Question: I'm using emails as username to login into a site being developed, now if a user updates their email from the profile page, how can i make sure that my email checking statement doesnt catch the user's email as already registered in the database.

'''
/* Now we will store the values submitted by form in variable */
$fullname=$_POST['fullname'];
$dob=$_POST['dob'];
$address=$_POST['address'];
$myusername=$_POST['myusername'];
$telephone=$_POST['telephone'];
$queryuser=mysql_query("SELECT * FROM customer WHERE email='$myusername' ");
$checkuser=mysql_num_rows($queryuser);
if($checkuser != 0)
{
$Merr[]='&raquo; Sorry this email is already registered!';
}
else {$insert_user=mysql_query("UPDATE CUSTOMER SET SYNTAX HERE");
'''
Now these are the fields in question;
> (name, dob, address, email, telephone) VALUES ('$fullname', '$dob',
'$address', '$myusername', '$telephone')
As you can see if the user changes the login email then the syntax checks for the email being submitted against the database, however if the user leaves the email unchanged he will get the error because it is found in the database.
I was thinking of something like;
'''
if($checkuser != 0) {
if($myusername == $_POST['myusername'])
(...dont show error.)
'''
but my php skills are limited. can anyone advise please, thanks
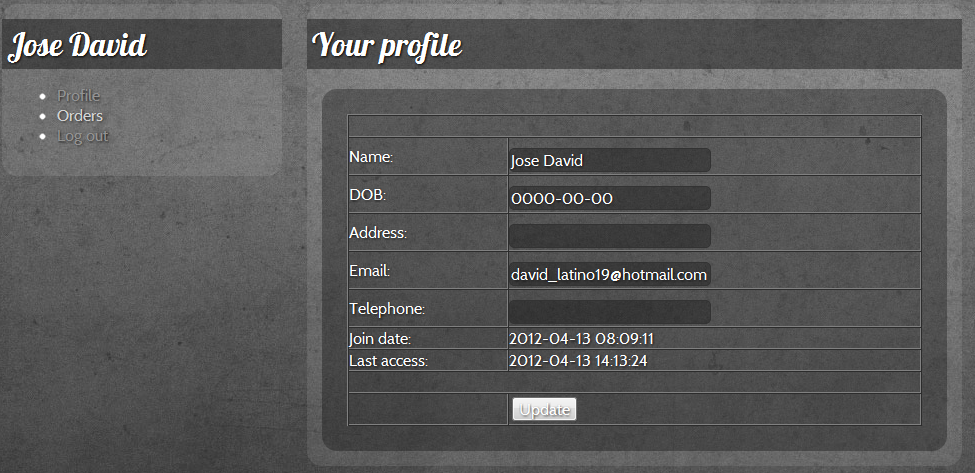
Answer: '''
/* Now we will store the values submitted by form in variable */
$myusername=$_POST['myusername'];
$queryuser=mysql_query("SELECT username FROM customer WHERE email='$myusername' ");
$checkuser=mysql_num_rows($queryuser);
/*Mysql_fetch_row will select the first row from the query and put it into a
multidimensional array. As you only want 1 e-mail associated with one user the query
should only ever select one row anyway. */
$row = mysql_fetch_row($queryuser);
if($checkuser != 0)
{
if($row[0] != $SESSION['username'])
{
//ERROR
}
}
else {
//Update details
}
'''
That way you can just submit the e-mail along with any other inputs and if the e-mail hasn't changed you wont need to do anything.
Also you've said your posting the logged in users username. I would imagine you would actually want to be using <URL> to do that.
And don't forget to <URL> the POST data for security.
Also the INSERT INTO should that not be an <URL> statement if they are updating their e-mail address?